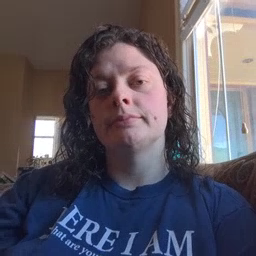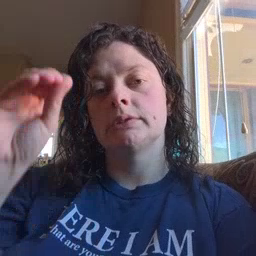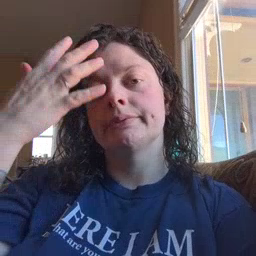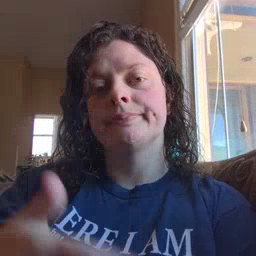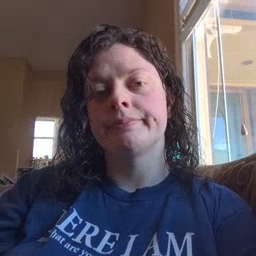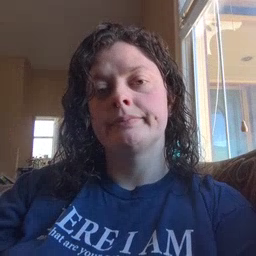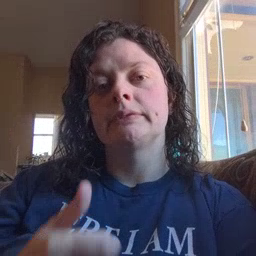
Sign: sun